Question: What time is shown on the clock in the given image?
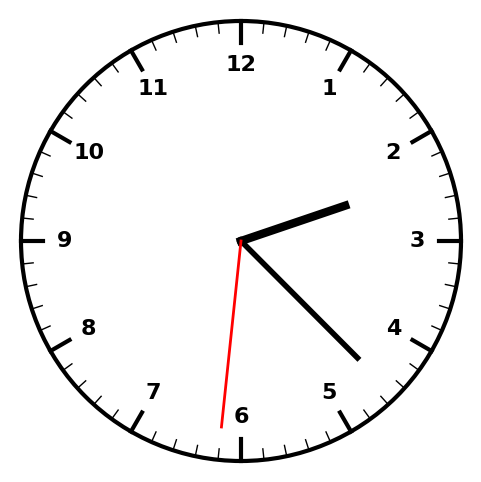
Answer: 02:22:31